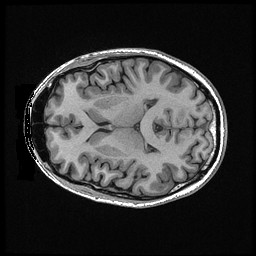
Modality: T1w
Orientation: axial
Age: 30
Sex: male